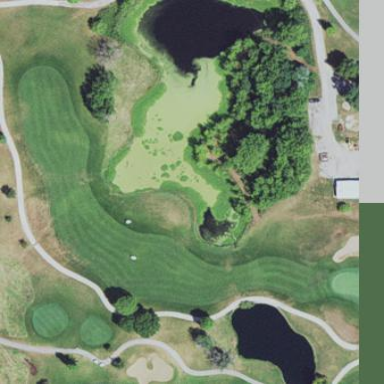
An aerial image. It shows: Grassy area designated as golf fairway.